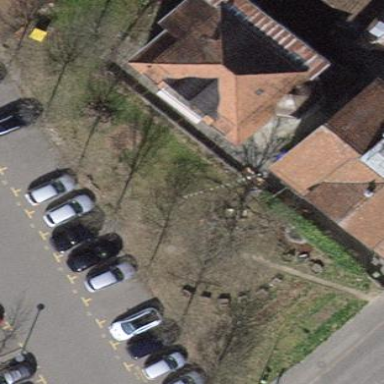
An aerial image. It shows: Community garden providing leisure land.